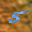
Label: 5